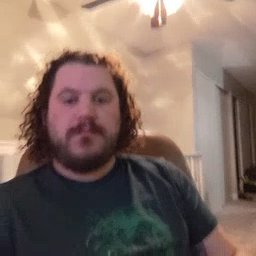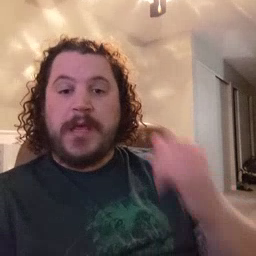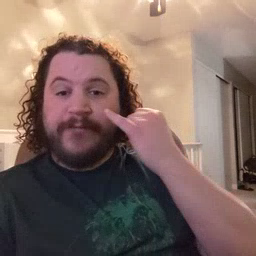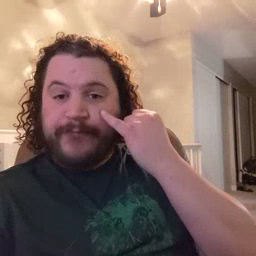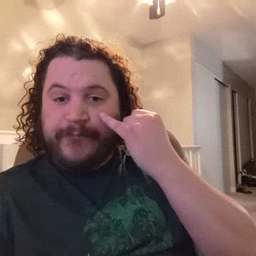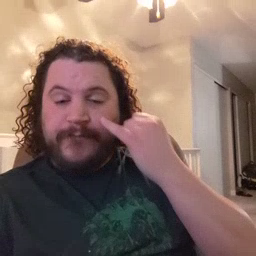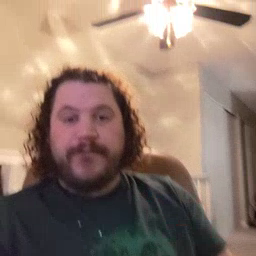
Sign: if